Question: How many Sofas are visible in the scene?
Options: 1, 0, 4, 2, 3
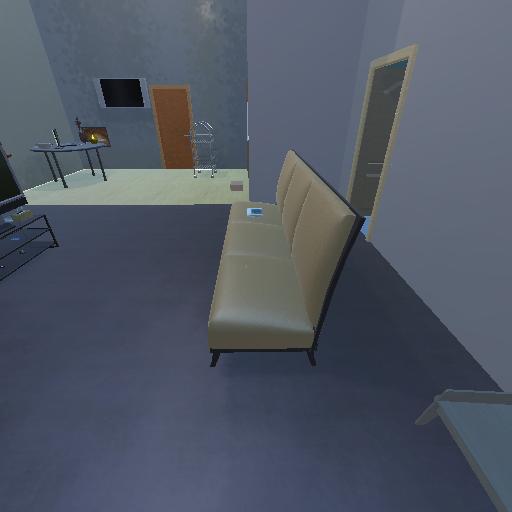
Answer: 1